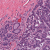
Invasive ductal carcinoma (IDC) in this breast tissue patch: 1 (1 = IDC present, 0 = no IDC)